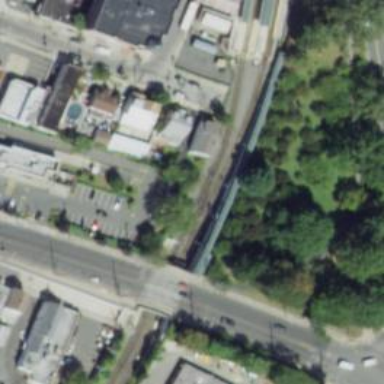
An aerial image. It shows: Light rail railway line with electrification through contact lines.